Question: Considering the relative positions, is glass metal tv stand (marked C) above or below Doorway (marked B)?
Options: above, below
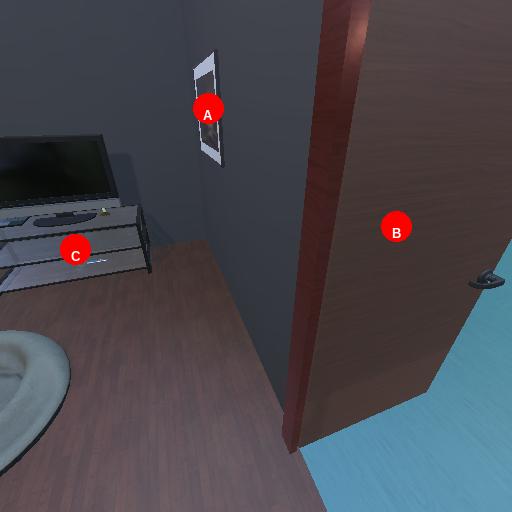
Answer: above